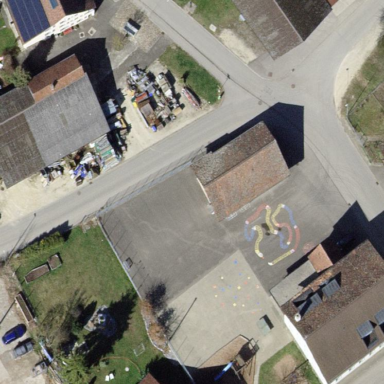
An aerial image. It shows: School.